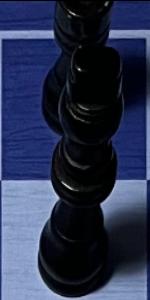
Label: King_Black